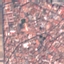
Land use / land cover class: Residential